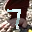
Label: 7